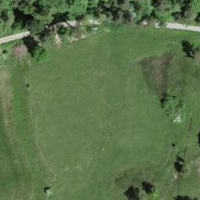
EUNIS habitat code: 24
Species observed at this site:
Polyommatus icarus
Issoria lathonia